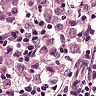
Metastatic tissue present: yes